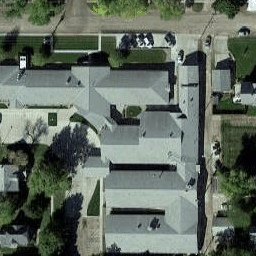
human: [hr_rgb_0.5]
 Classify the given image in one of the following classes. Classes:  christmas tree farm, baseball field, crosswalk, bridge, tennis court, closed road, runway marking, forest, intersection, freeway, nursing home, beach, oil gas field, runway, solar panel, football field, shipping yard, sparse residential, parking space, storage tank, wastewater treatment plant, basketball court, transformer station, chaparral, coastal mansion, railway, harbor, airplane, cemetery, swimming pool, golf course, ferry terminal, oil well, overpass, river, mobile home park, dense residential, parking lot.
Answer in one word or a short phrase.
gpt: nursing home